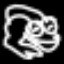
Label: frog